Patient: sex F, age 41
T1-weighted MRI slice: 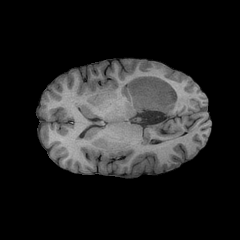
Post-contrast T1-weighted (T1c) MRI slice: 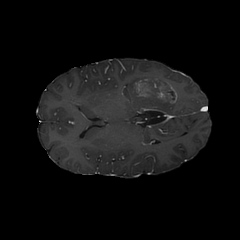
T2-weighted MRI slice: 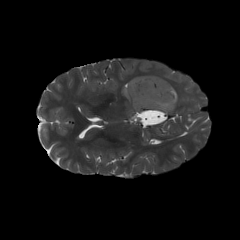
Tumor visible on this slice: yes
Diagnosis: Glioblastoma, IDH-wildtype
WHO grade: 4